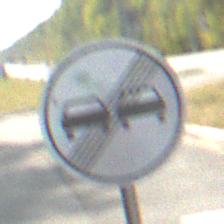
Verkehrszeichen: EndeUeberholverbot
Umgebung: Outdoor, Suburban
Tageszeit: MorningAfternoon
Wetter: Clear
Licht: Natural
Jahreszeit: NotSpecified
Kontrast: HighContrast